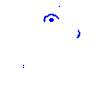
Particle: proton